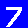
Digit: 7